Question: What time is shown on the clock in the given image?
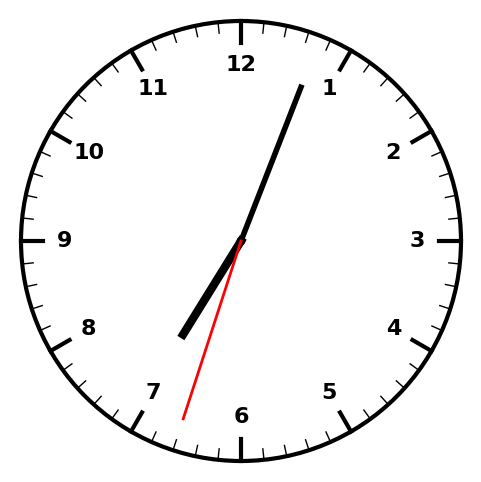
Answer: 07:03:33